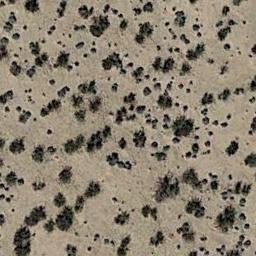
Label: chaparral